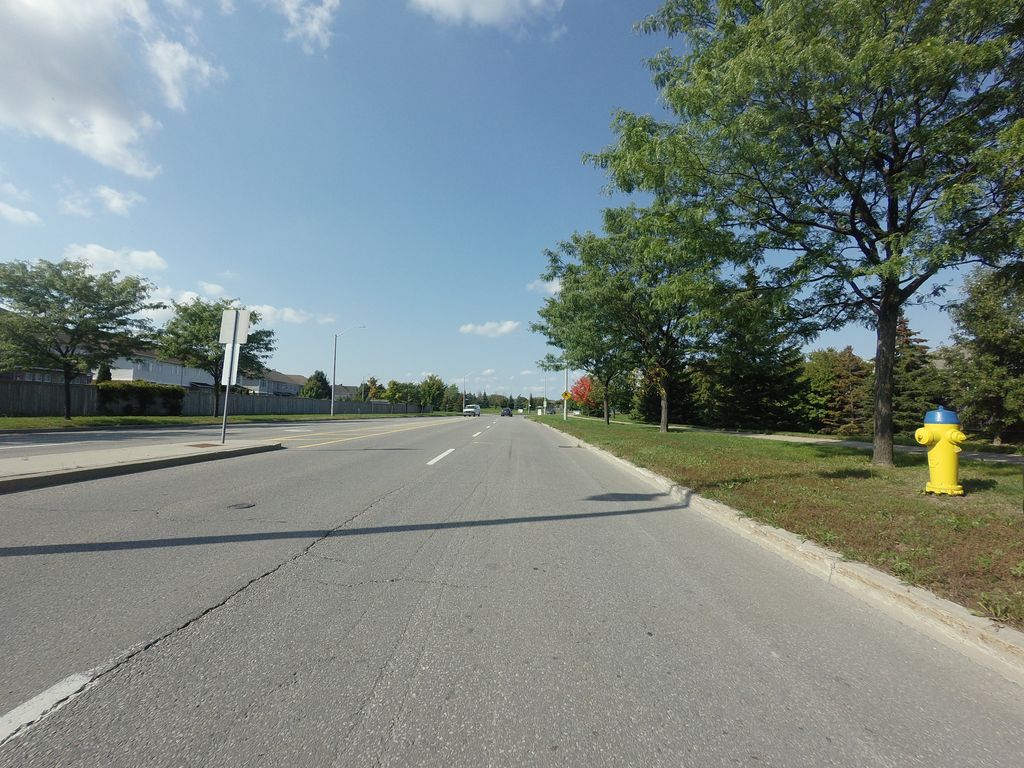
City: ottawa-gatineau